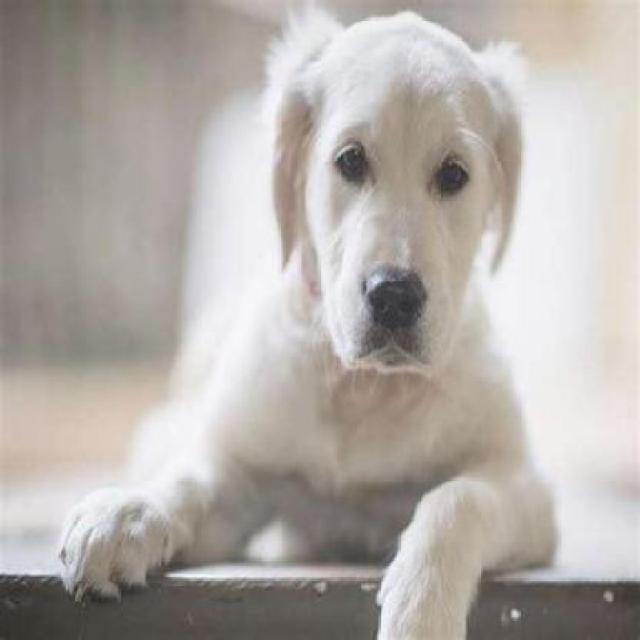
Healthy canine skin — no visible lesions, inflammation, or abnormalities. The skin and coat appear normal.